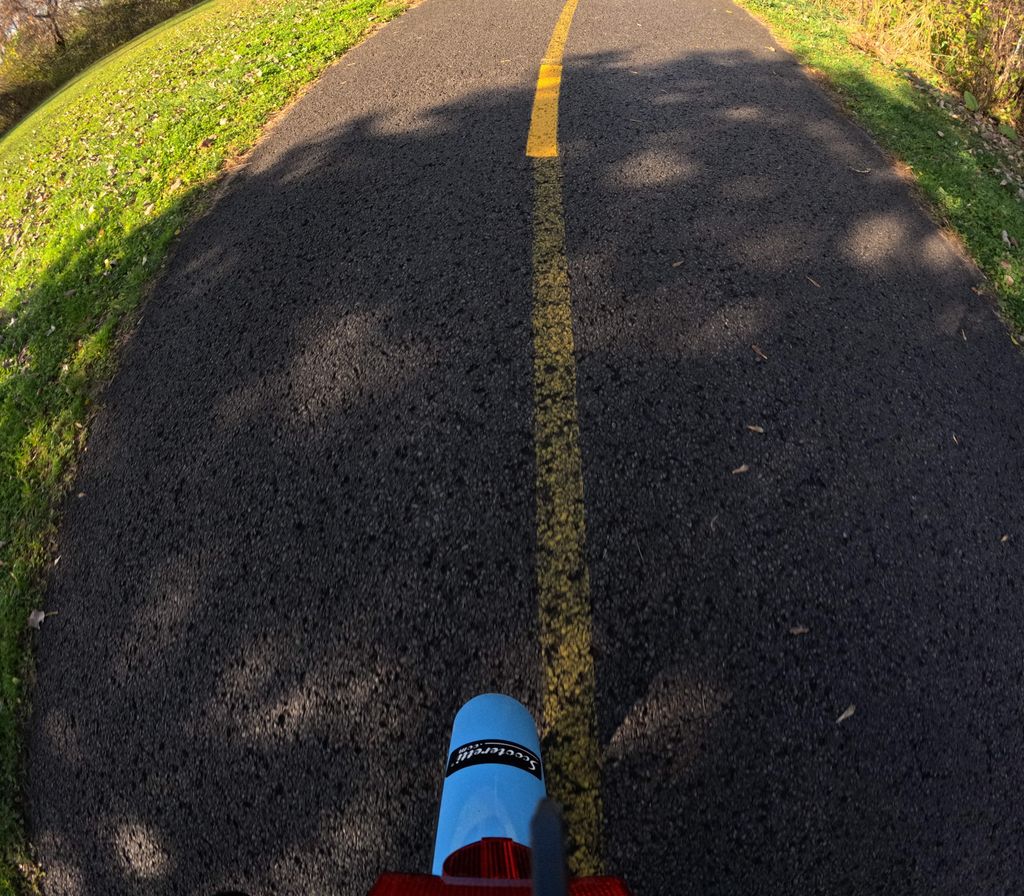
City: ottawa-gatineau